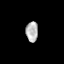
Tissue: prostate
Cell type: T cells
Senescence score: 0.356
Nuclear area (px): 235
Mean DAPI intensity: 185.591